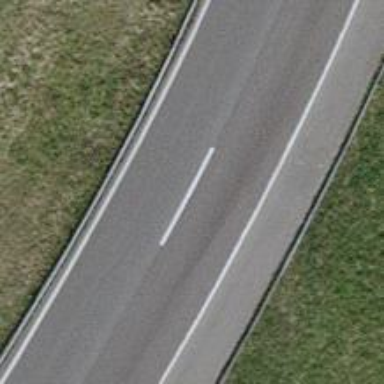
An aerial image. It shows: Asphalt motorway.